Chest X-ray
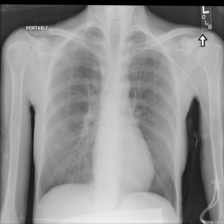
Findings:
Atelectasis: negative
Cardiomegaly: negative
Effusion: negative
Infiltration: negative
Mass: negative
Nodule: negative
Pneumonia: negative
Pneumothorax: negative
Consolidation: negative
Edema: negative
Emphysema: negative
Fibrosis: negative
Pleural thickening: negative
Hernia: negative